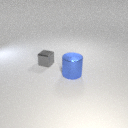
small gray metal cube to the left of large blue metal cylinder